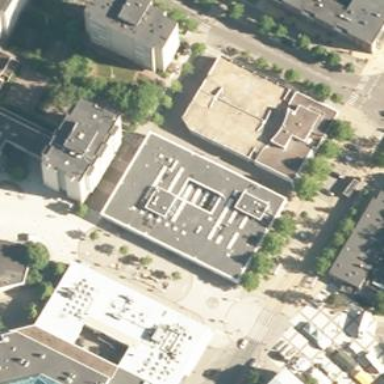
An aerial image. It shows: Town hall building.